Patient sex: M
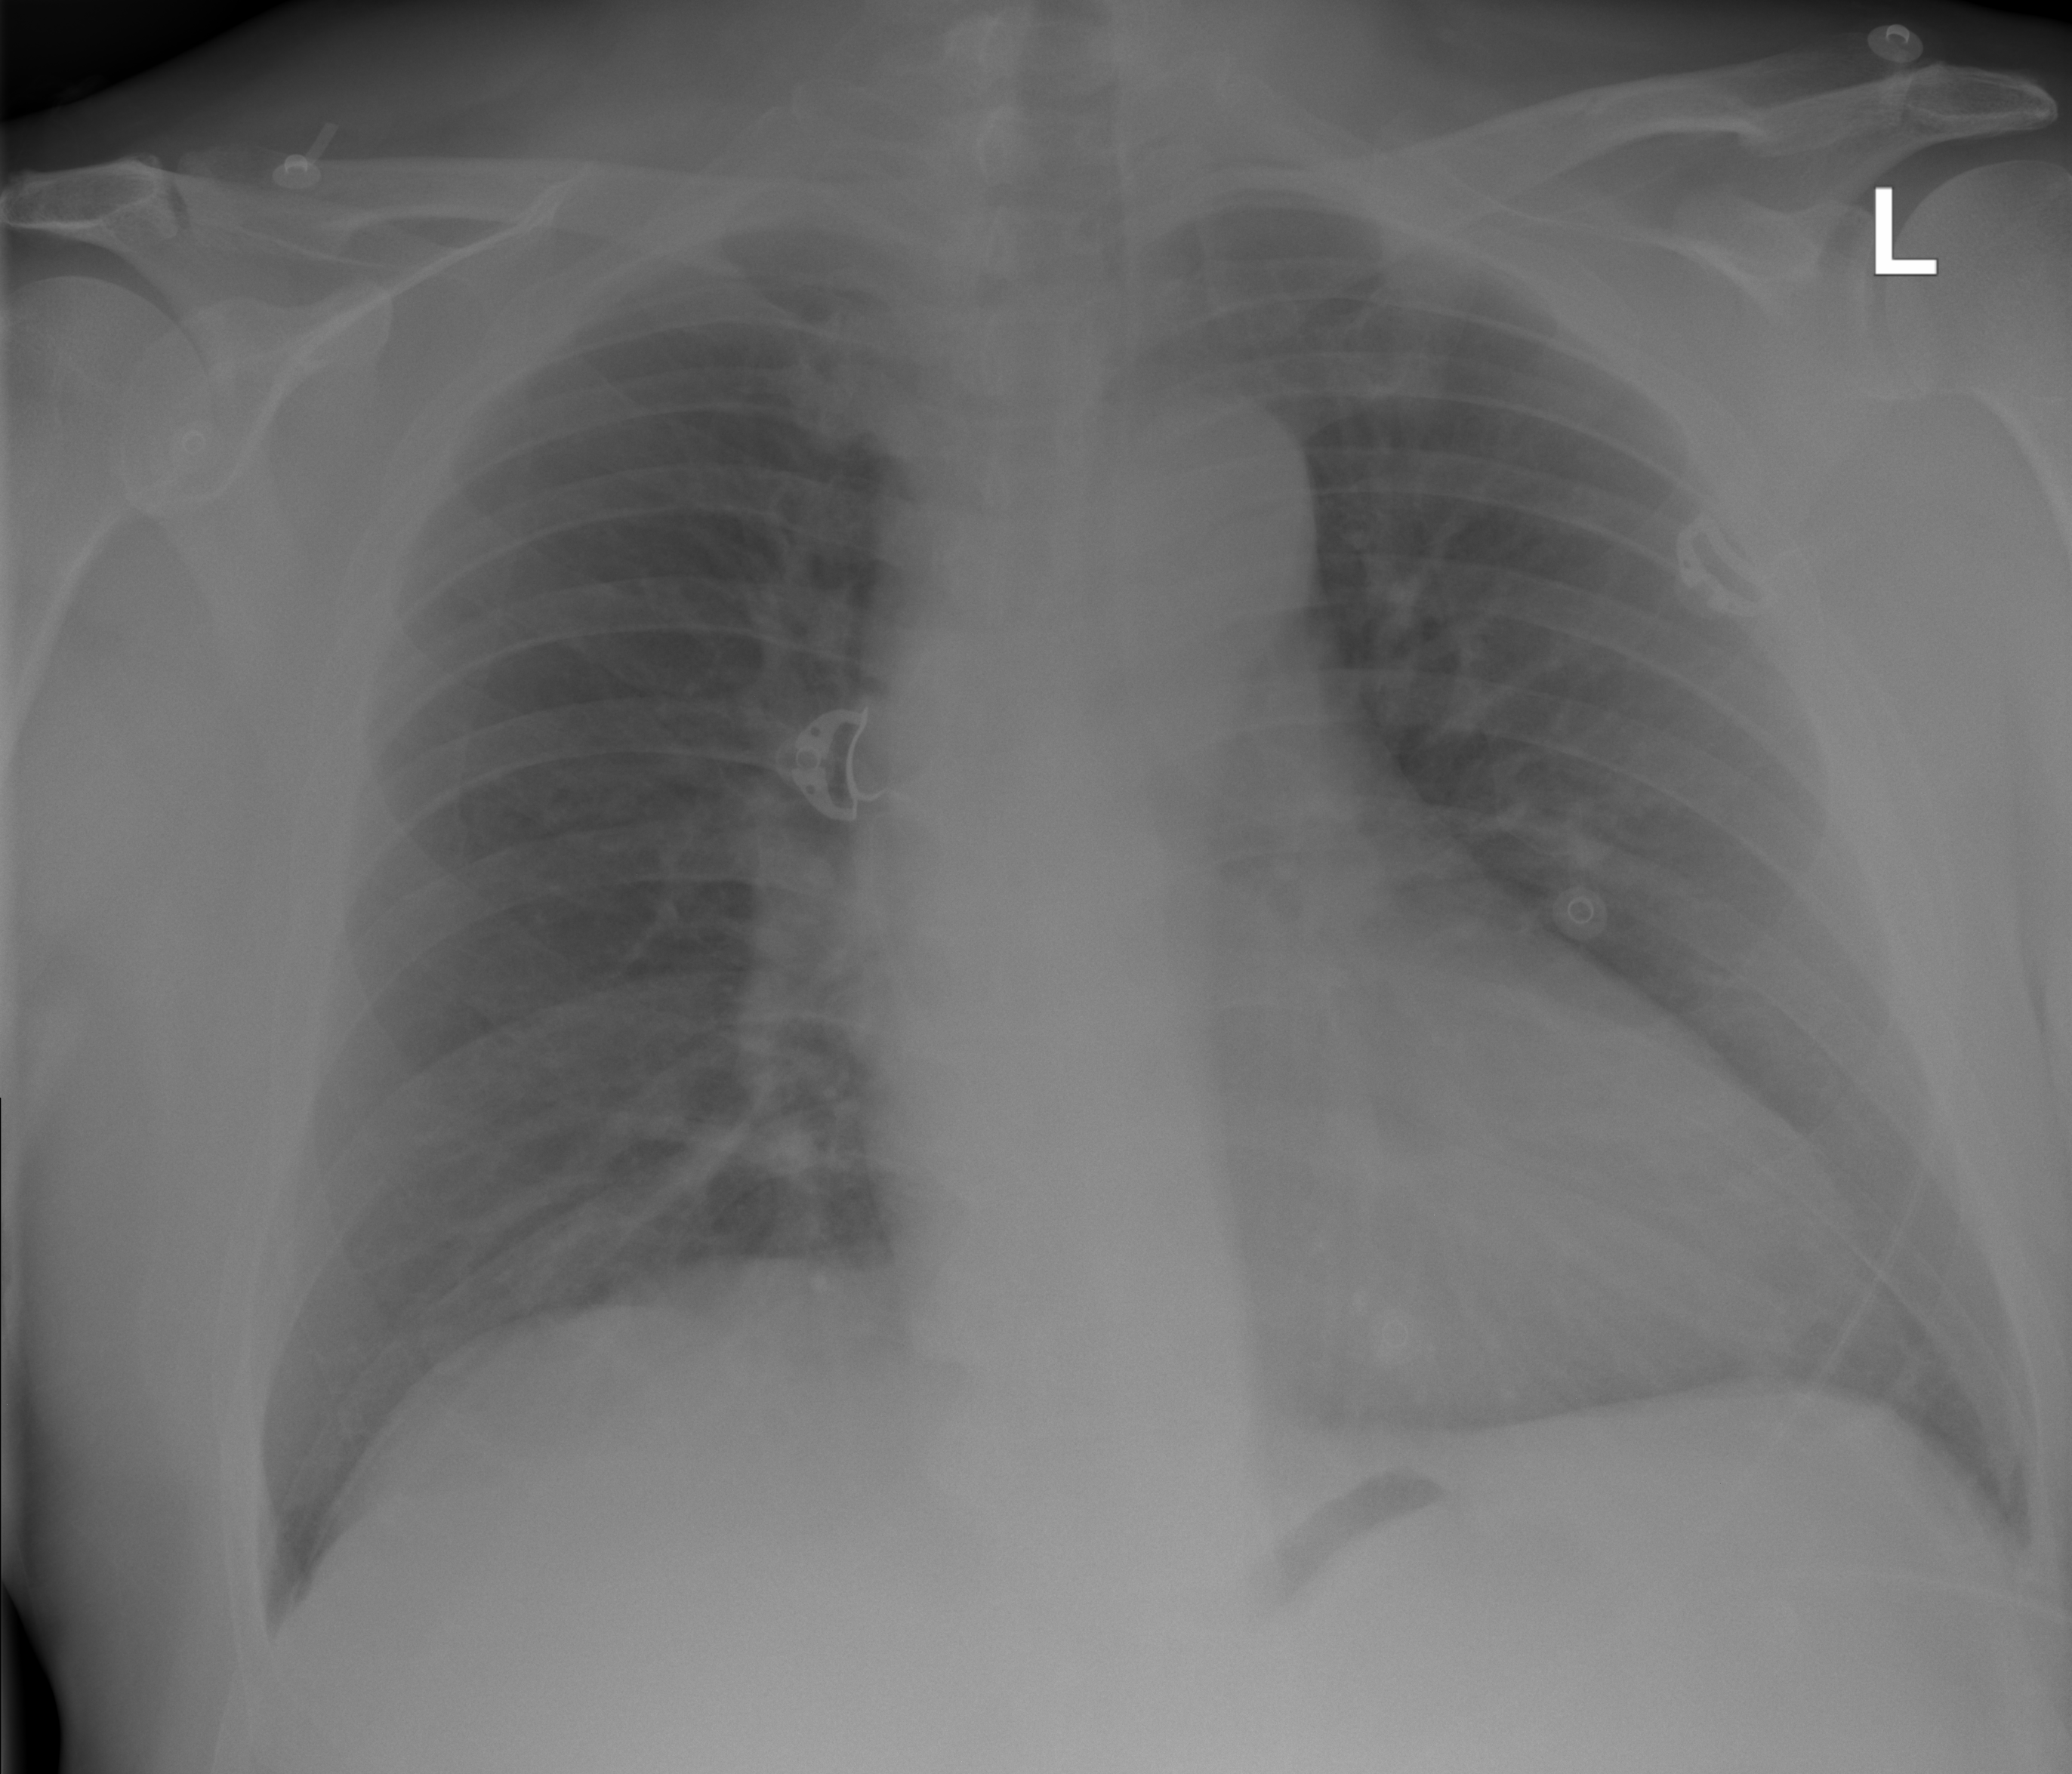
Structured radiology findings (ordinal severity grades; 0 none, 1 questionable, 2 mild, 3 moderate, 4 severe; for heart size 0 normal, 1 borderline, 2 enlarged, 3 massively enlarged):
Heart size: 1
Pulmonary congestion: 0
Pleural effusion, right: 0
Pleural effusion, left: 0
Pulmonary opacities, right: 0
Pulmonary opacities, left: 0
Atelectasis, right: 0
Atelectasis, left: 2